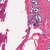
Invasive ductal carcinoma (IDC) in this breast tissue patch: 0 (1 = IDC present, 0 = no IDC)